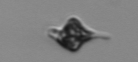
Label: Euglena